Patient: sex M, age 30
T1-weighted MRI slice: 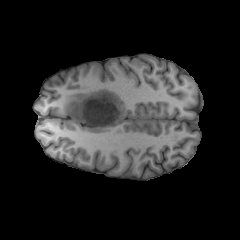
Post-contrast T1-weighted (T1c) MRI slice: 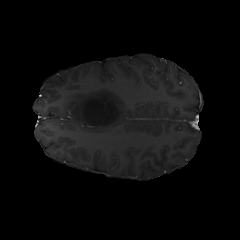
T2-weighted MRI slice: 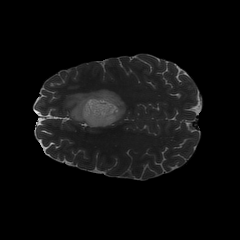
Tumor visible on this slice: yes
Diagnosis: Astrocytoma, IDH-mutant
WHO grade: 2